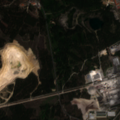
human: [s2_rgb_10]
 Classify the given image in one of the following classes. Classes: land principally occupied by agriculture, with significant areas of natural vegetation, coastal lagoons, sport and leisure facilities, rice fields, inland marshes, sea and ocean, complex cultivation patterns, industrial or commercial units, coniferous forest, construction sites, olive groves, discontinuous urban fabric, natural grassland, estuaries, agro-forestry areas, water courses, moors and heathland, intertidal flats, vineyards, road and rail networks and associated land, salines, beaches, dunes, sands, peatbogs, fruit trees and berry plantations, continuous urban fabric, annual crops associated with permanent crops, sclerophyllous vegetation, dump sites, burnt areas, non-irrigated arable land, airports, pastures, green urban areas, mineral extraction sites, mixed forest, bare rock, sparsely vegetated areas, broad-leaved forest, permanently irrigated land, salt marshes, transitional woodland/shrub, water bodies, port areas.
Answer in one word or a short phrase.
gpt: discontinuous urban fabric, industrial or commercial units, mineral extraction sites, coniferous forest